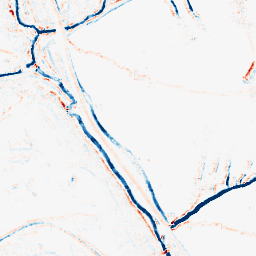
Category: morphological
Decomposition family: morphological_rect
Decomposition parameters: operation: average
width: 5
height: 5
Upsampling method: sinc_blackman
Upsampling parameters: scale: 2
kernel_size: 4
Upsampling scale: 2